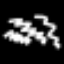
Label: squiggle